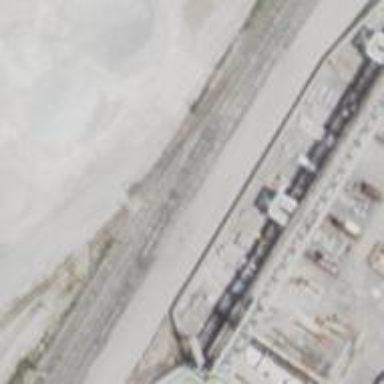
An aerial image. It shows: Railway siding for service.